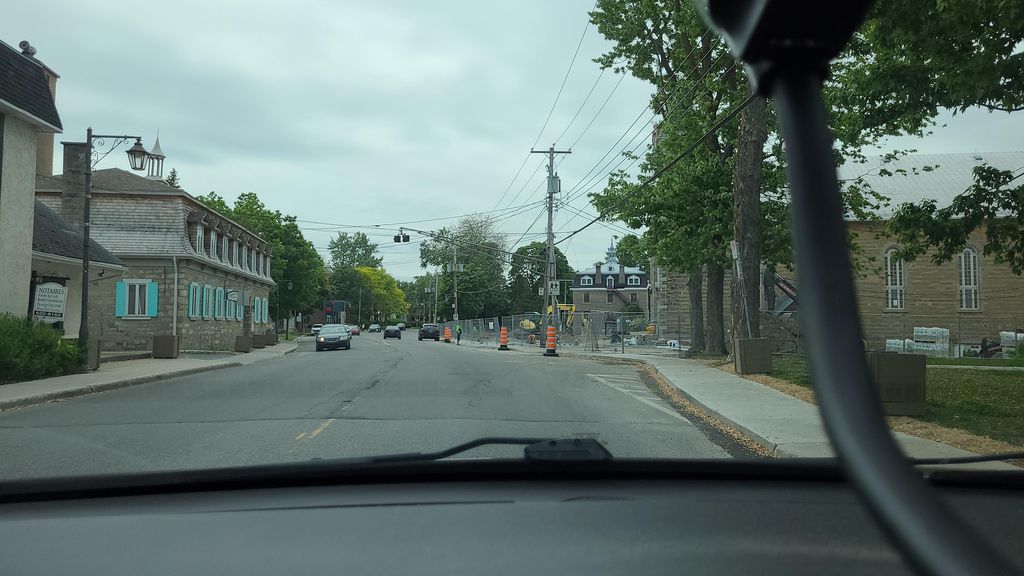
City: montreal